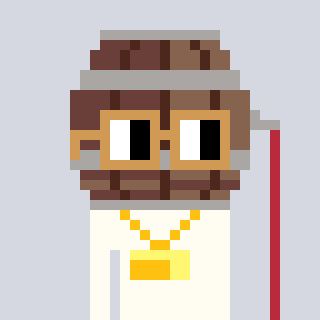
a pixel art character with square brown glasses, a wine barrel-shaped head and a grayscale-colored body on a cool background